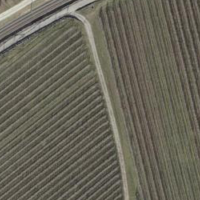
EUNIS habitat code: 40
Species observed at this site:
Salvia pratensis